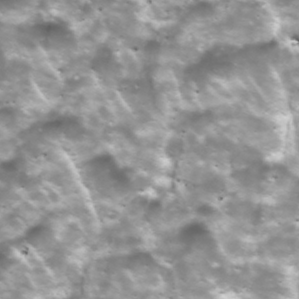
Label: non_frost